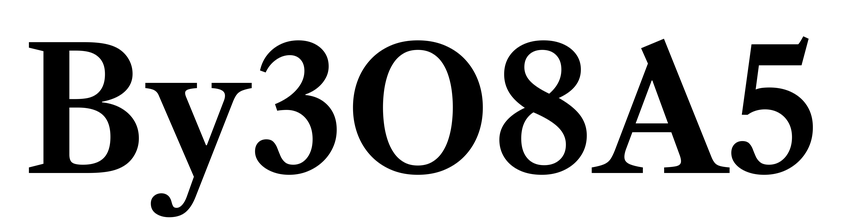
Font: LibreCaslonText_SemiBold